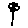
Label: flower